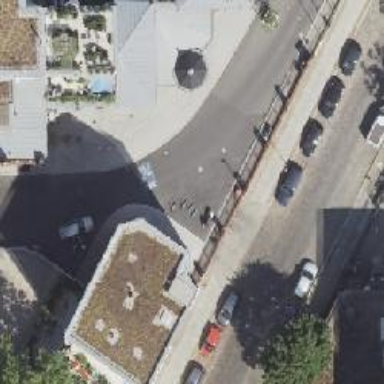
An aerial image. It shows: Parking entrance.